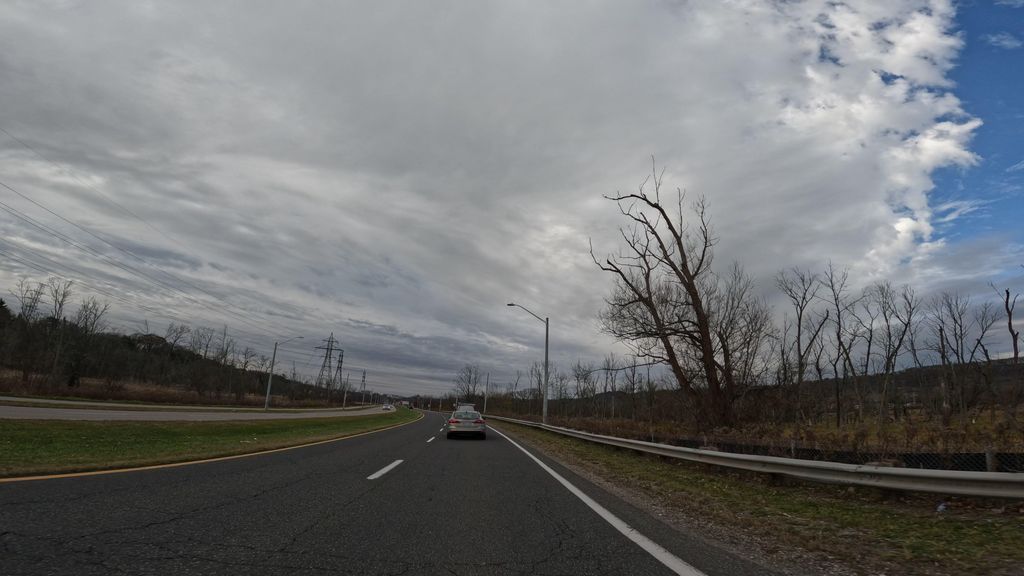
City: hamilton